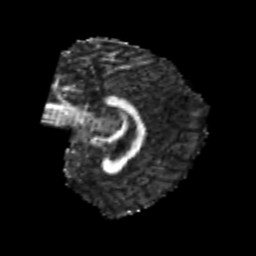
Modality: FA
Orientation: sagittal
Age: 23
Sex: female
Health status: healthy
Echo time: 0.074 s